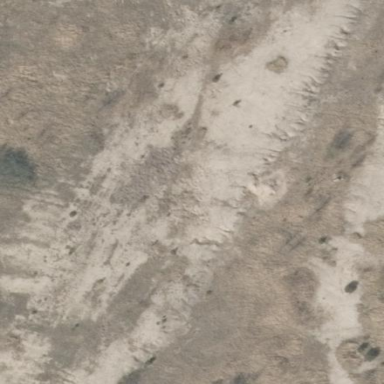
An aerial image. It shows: Natural area covered with sand.